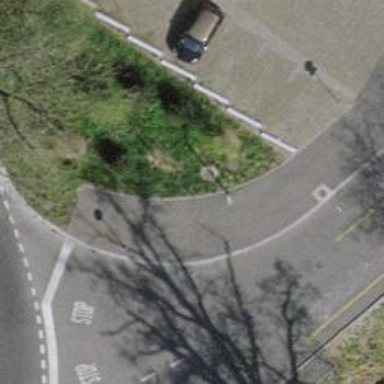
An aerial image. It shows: Kerb serving as barrier.